Question: hui guys,
i have my jumbotron and full background image placed in it. I was thinking to myself whether is it possible to make it not only one static image but to make some slides contains of e.g 5 pictures which could slides every hmm 5 sec? Is it possible? How could it implement what i mentioned? My current implementation below:
html:
'''
<div class="jumbotron">
<div class="container">
</div>
</div>
'''
and css for it:
'''
.jumbotron {
position: relative;
background: #000 url('35.jpg') center center no-repeat;
width: 100%;
background-size: cover;
overflow: hidden;
height: 370px;
}
'''
problem with second galery slider after implementing the top one:
'''
<!-- Gallery -->
<div class="container">
<section>
<div class="page-header" id="gallery">
<h2>Kilka wykonanych projektow.<small> Couple of already realased projects.</small></h2>
</div>
<div class="carousel slide" id="screenshot-carousel" data-ride="carousel">
<ol class="carousel-indicators">
<li data-target="#screenshot-carousel" data-slide-to="0" class="active"></li>
<li data-target="#screenshot-carousel" data-slide-to="1"></li>
<li data-target="#screenshot-carousel" data-slide-to="2"></li>
<li data-target="#screenshot-carousel" data-slide-to="3"></li>
</ol>
<div class="carousel-inner">
<div class="item active">
<img src="highway.jpg" alt="Text of the image">
<div class="carousel-caption">
<h3>Highway heading</h3>
<p>This is the caption</p>
</div>
</div>
<div class="item">
<img src="river.jpg" alt="Text of the image">
<div class="carousel-caption">
<h3>River heading</h3>
<p>This is the caption</p>
</div>
</div>
<div class="item">
<img src="street.jpg" alt="Text of the image">
<div class="carousel-caption">
<h3>Street heading</h3>
<p>This is the caption</p>
</div>
</div>
<div class="item">
<img src="painting.jpg" alt="Text of the image">
<div class="carousel-caption">
<h3>Painting heading</h3>
<p>This is the caption</p>
</div>
</div>
</div><!-- End Carousel inner -->
<a href="#screenshot-carousel" class="left carousel-control" data-slide="prev">
<span class="glyphicon glyphicon-chevron-left"></span>
</a>
<a href="#screenshot-carousel" class="right carousel-control" data-slide="next">
<span class="glyphicon glyphicon-chevron-right"></span>
</a>
</div><!-- End Carousel -->
</section>
</div>
'''
this is how it looks after image is changing:

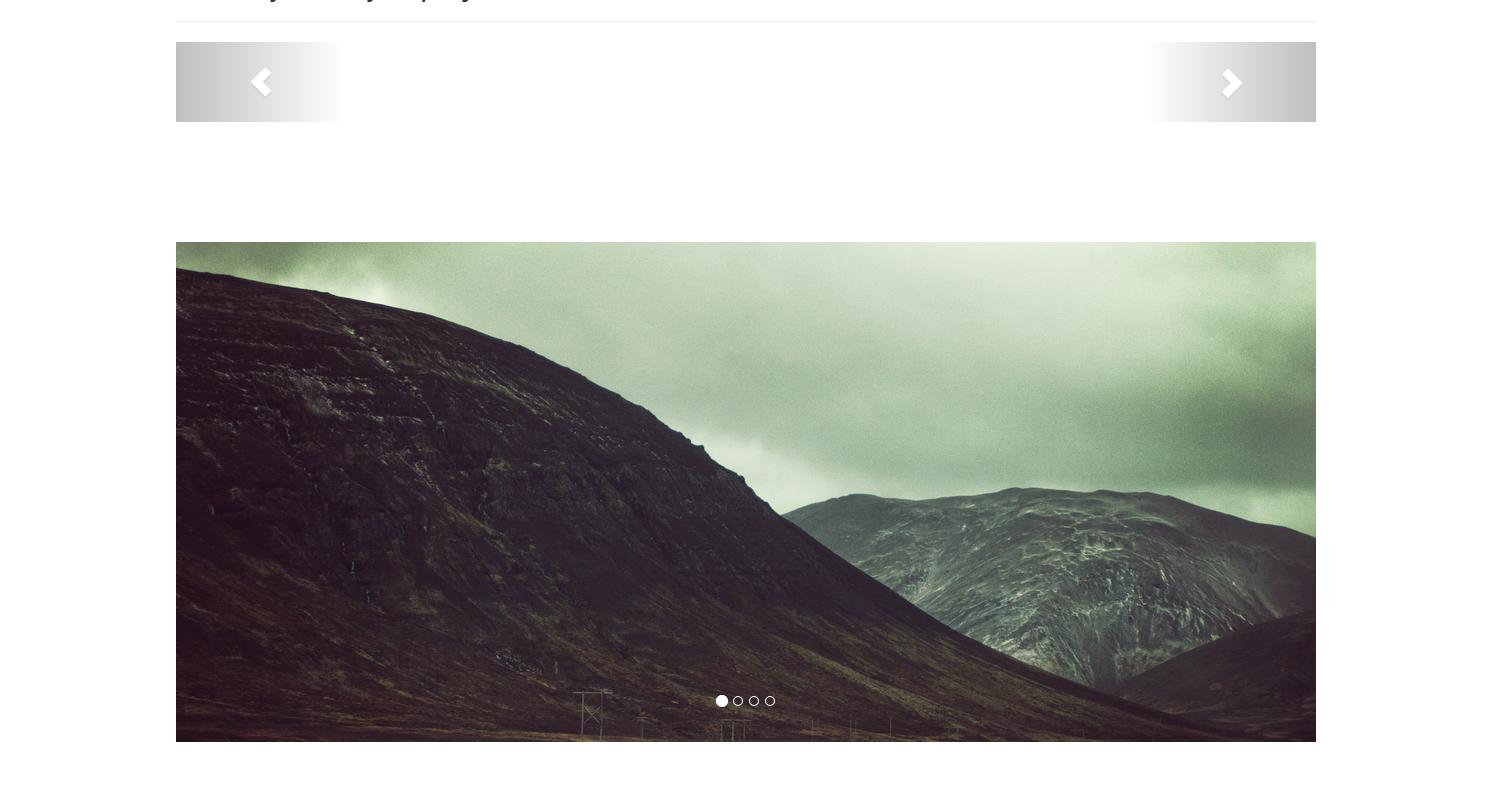
Answer: See this bootply code for a demo on how to customize a jumbotron inside a carousel: <URL>
The basic gist is to place the jumbotron inside the divs for the container of the carousel, so u have the properties of the jumbotron being cycled as in a carousel.